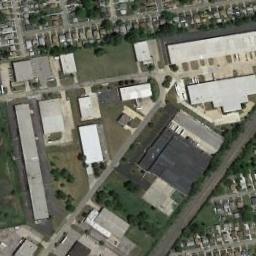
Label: industrial_area